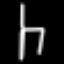
Label: chair